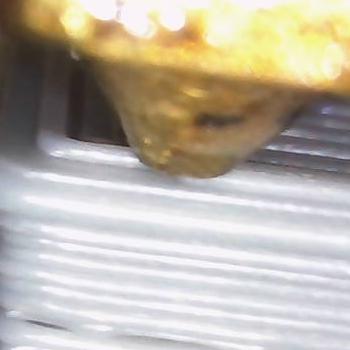
Flow rate: 61%